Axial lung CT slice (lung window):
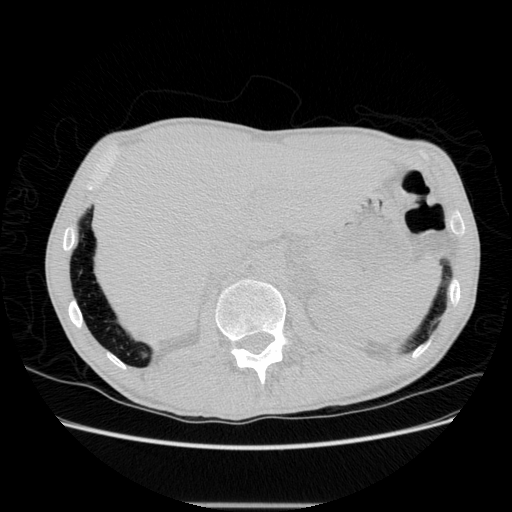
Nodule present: no